Field crop: maize
Growth stage: 2
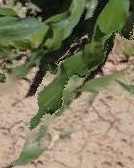
Species: maize